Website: apple
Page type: customer-info-address
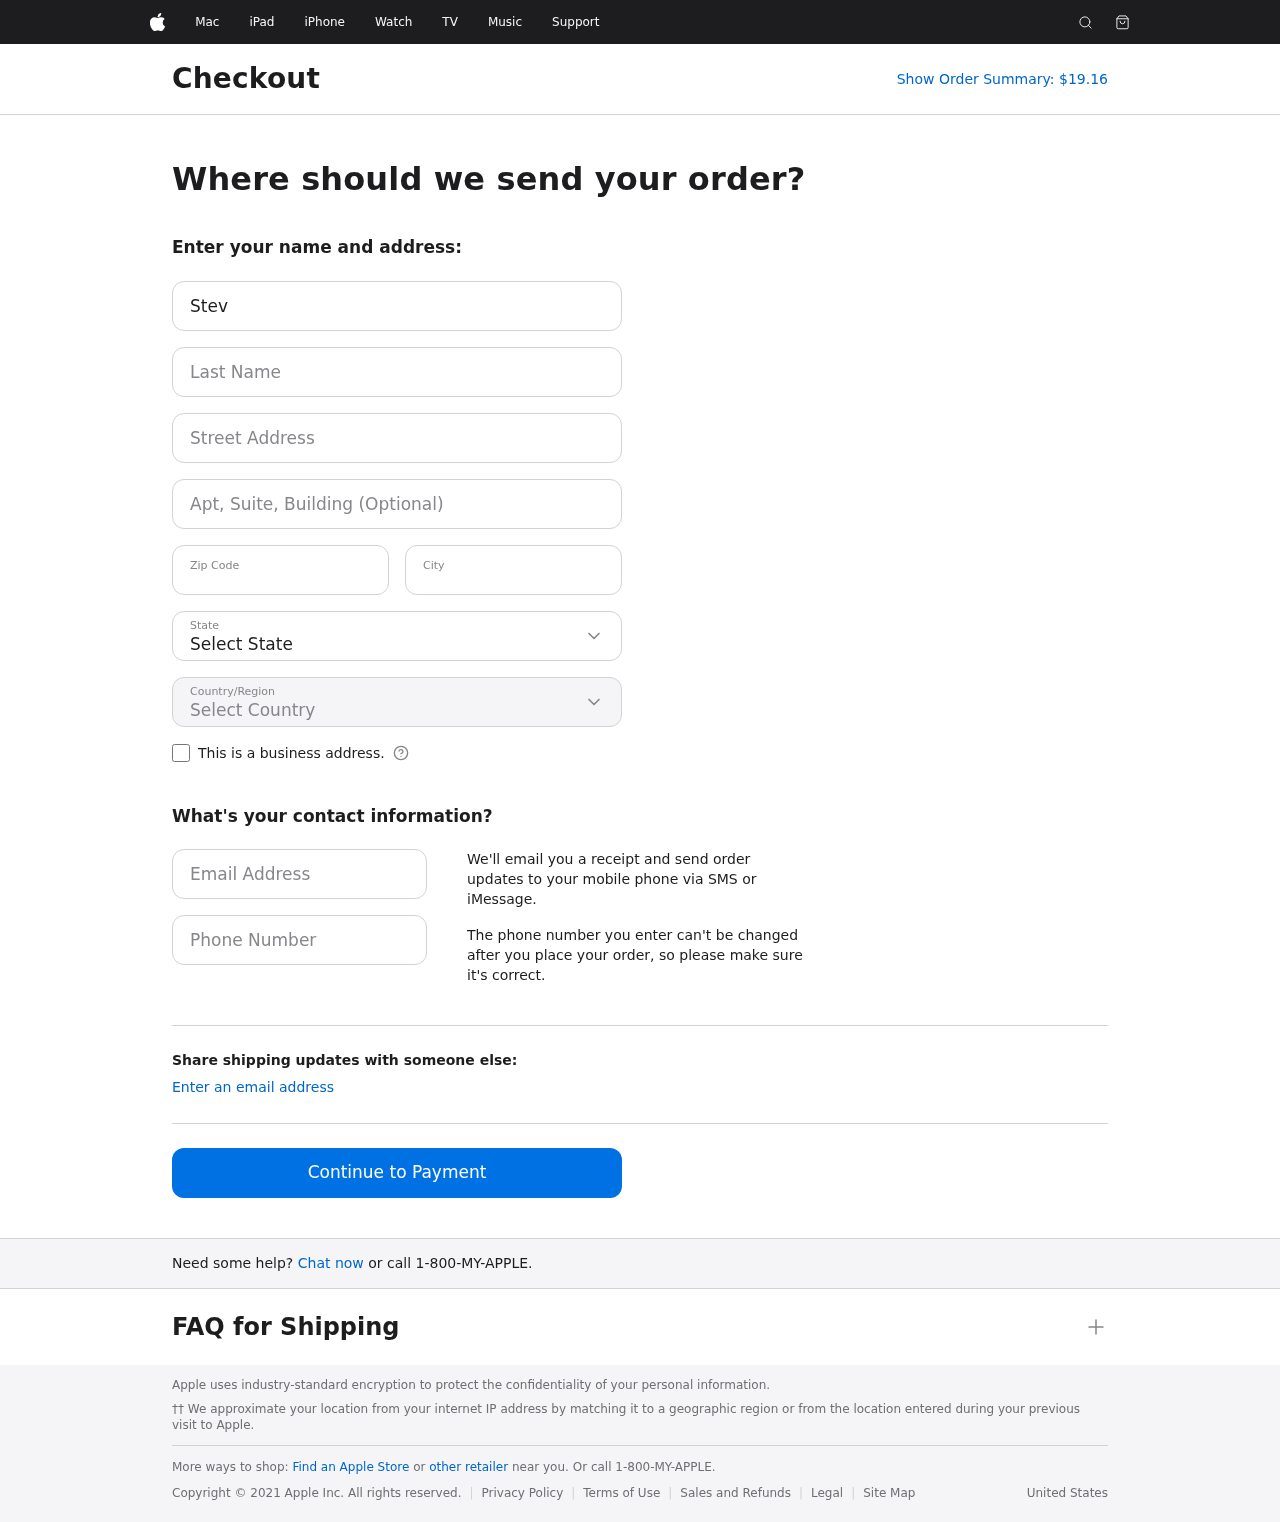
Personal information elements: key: PII_CITY
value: Tammyfurt
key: PII_COUNTRY
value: United States
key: PII_EMAIL
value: steven.garcia@yahoo.com
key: PII_FIRSTNAME
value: Steven
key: PII_LASTNAME
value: Garcia
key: PII_PHONE
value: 3385073387
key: PII_POSTCODE
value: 81607
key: PII_STATE
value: South Carolina
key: PII_STREET
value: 239 Torres Mission Apt. 017
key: PII_STREET2
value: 09976 Hailey Trace Apt. 035
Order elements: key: ORDER_TOTAL
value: Show Order Summary: $19.16